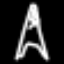
Label: The Eiffel Tower